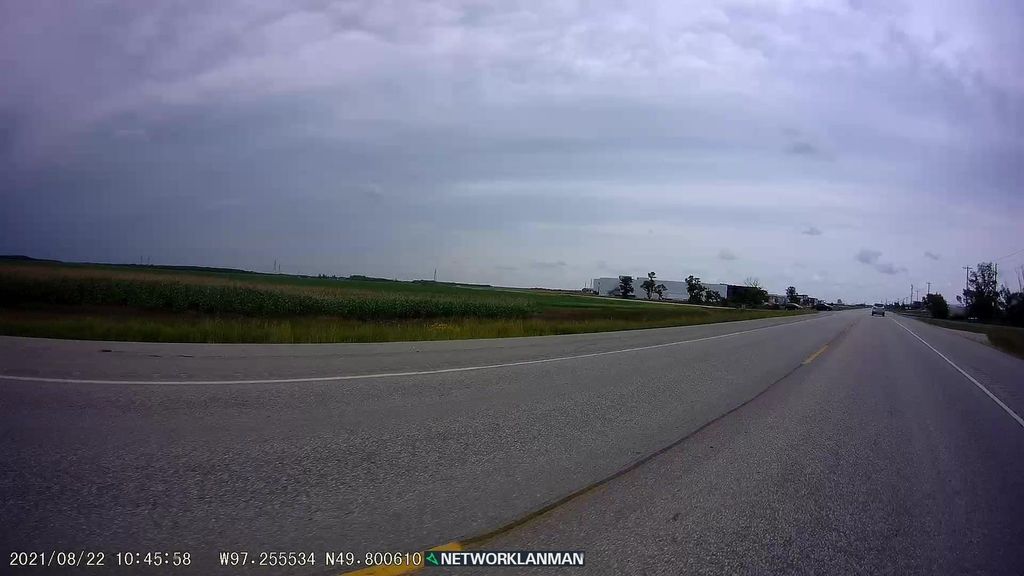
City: winnipeg